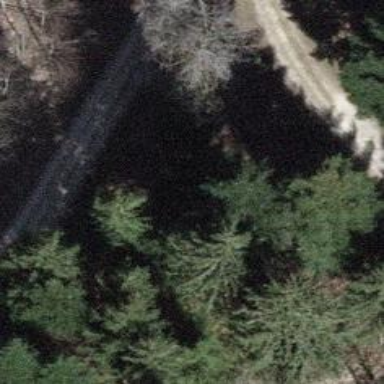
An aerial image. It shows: Gravel track road.